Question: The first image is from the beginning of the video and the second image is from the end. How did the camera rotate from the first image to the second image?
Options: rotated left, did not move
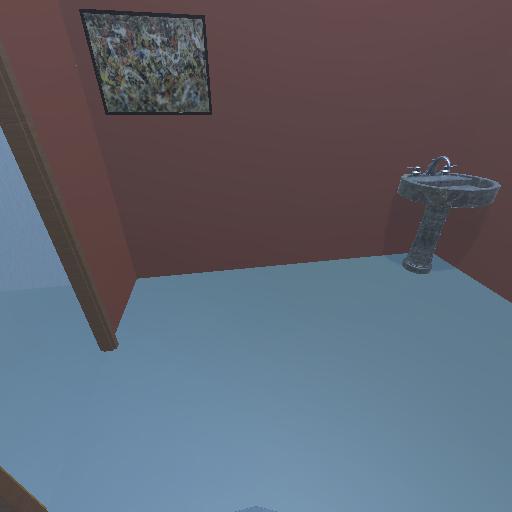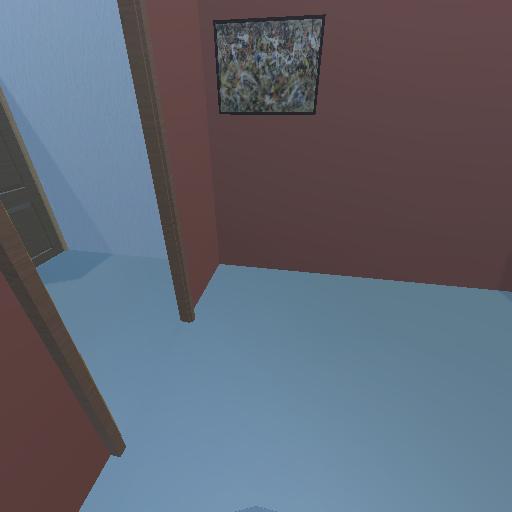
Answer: rotated left